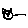
Label: cat